Interaction volume radius: 10 \u00c5
Interaction volume height: 10 \u00c5
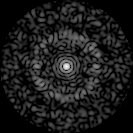
Disorder parameter: 0.8338